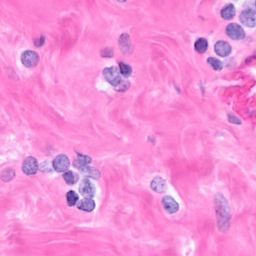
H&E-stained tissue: Breast